Current action and preconditions to check: trajectory_clear

Your task: For each precondition in the list above, predict whether it will hold at this action.

Consider the current scene as observed from the mobile robot's camera, and analyze the predicted future states of all dynamic agents (e.g., people, animals, vehicles, or any moving entities) within the NEXT SECOND.

IMPORTANT: Only answer "very likely" if you are absolutely certain—based on strong, clear evidence—that a dynamic agent will violate the precondition in the predicted future state. Do NOT answer "very likely" for unlikely, ambiguous, or low-probability risks.

Ask yourself for each precondition: Is there a high probability, with clear and convincing evidence, that the predicted future states of any dynamic agent will interfere with the predicted future state of the currently executing action within the NEXT SECOND, causing that precondition to fail?

Assess the risk level based on these predictions. Use "likely" or "very likely" if motions create a clear risk of interference.

Use "neutral" or "improbable" if agents are nearby but their predicted paths are clearly diverging or non-conflicting.

Failure Risk Categories: "very improbable", "improbable", "neutral", "likely", "very likely"

Answer Format: Output ONLY the probability_of_failure value from these categories: "very improbable", "improbable", "neutral", "likely", "very likely"

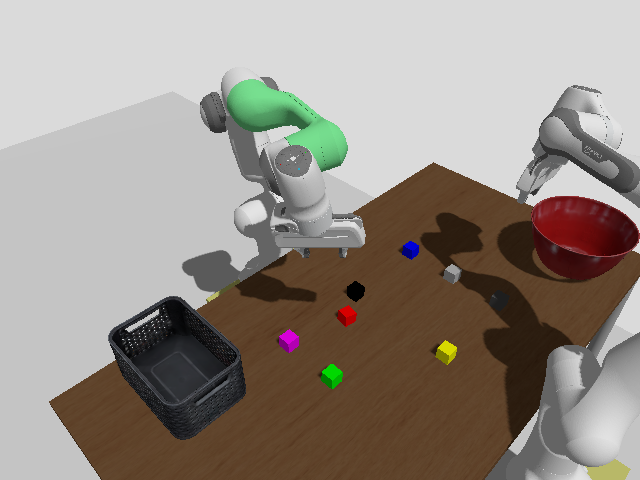

Answer: very improbable